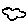
Label: cloud